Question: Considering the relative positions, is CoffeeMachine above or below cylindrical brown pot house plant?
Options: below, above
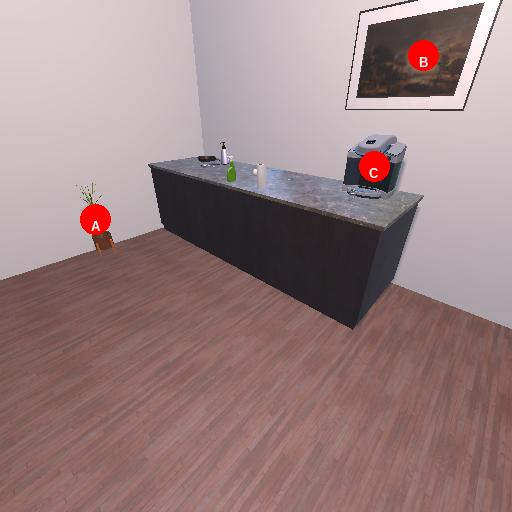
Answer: below